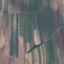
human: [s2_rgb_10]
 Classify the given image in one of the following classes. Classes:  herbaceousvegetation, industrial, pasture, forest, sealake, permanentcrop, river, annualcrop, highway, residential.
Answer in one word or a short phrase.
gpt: PermanentCrop